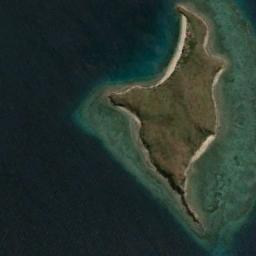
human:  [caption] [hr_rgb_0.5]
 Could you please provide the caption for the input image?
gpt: The island is in the upper right .

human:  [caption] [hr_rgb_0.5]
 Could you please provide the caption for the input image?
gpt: The land on the island is rough .

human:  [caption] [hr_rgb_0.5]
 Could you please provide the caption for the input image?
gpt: The island with rugged terrain is surrounded by deep blue waters .

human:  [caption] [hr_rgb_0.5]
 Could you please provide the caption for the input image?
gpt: The irregularly shaped island is surrounded by blue sea water, The island is green and yellow-brown, And there is a white sand beach in the outer circle .

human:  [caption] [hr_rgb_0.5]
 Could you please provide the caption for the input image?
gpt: The brown island is on a blue sea .